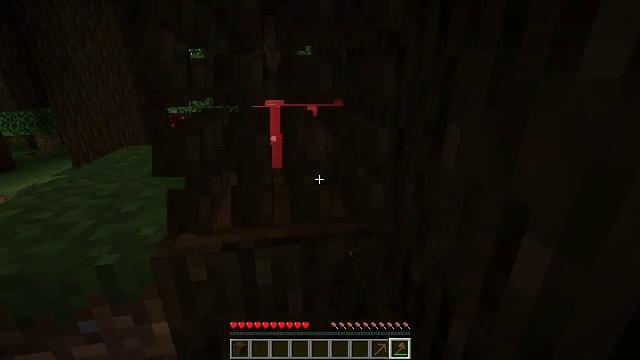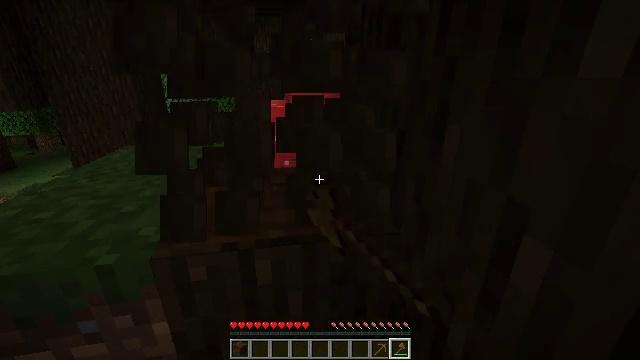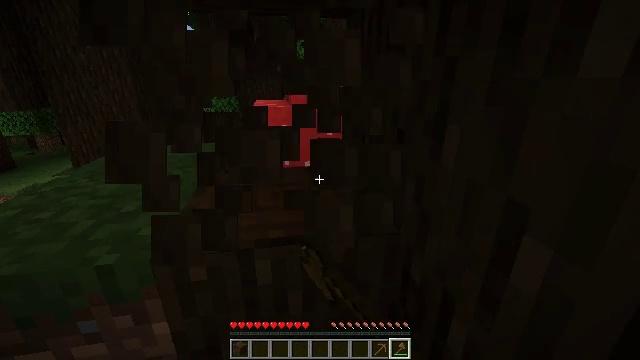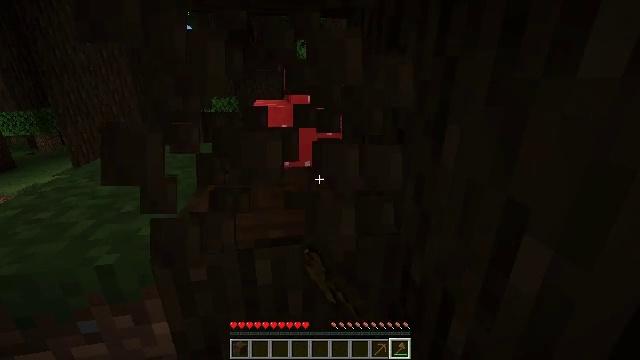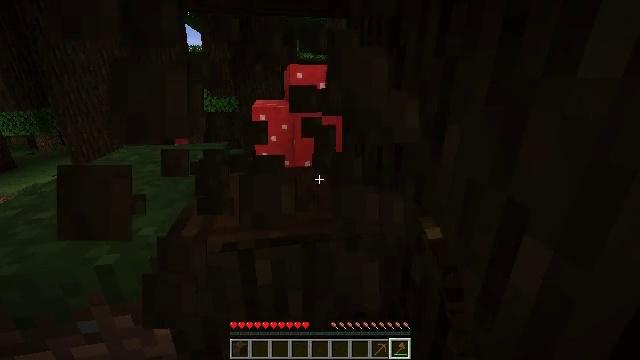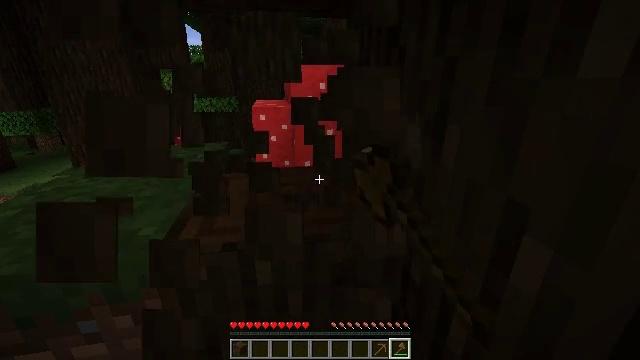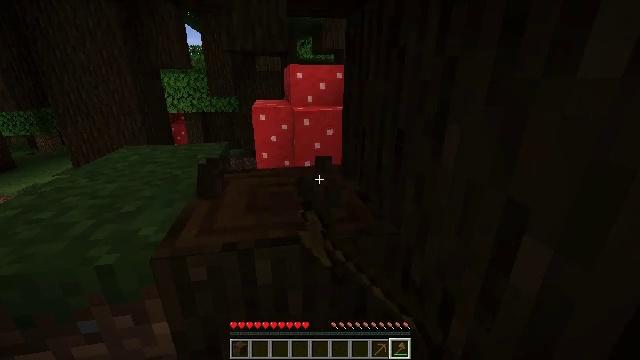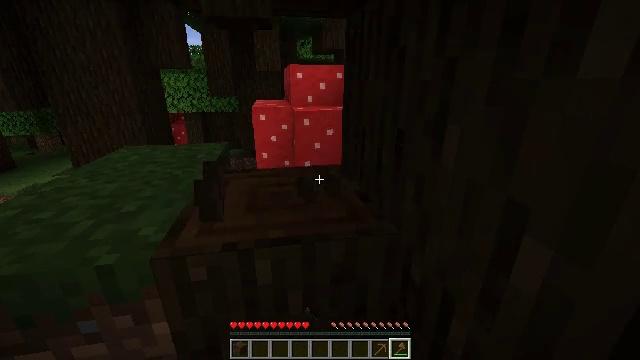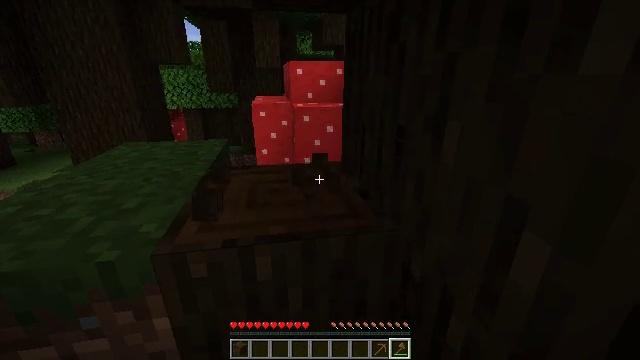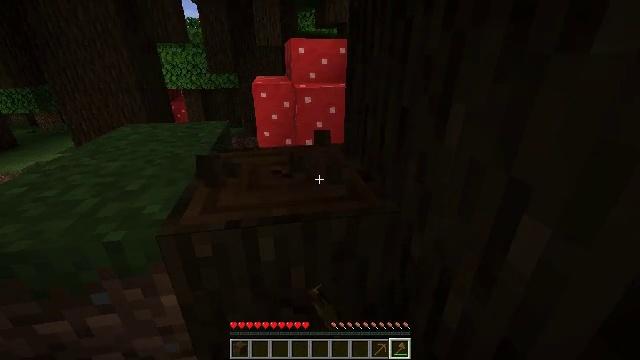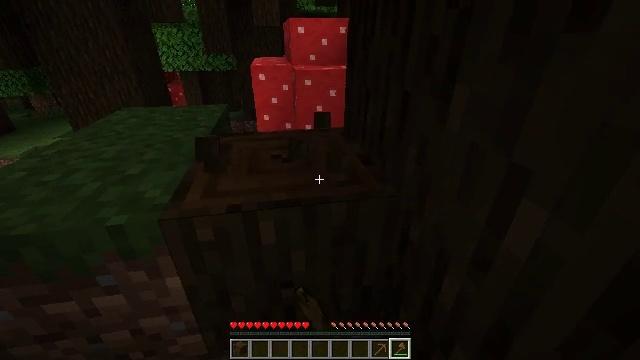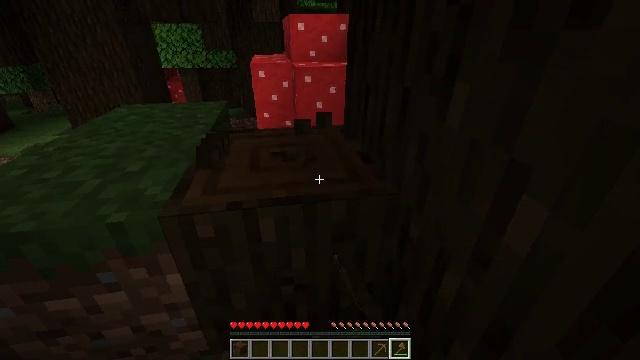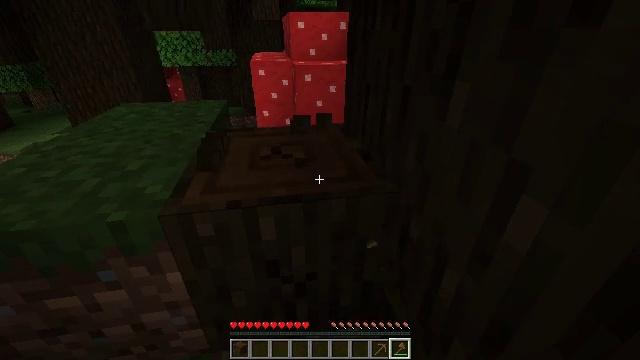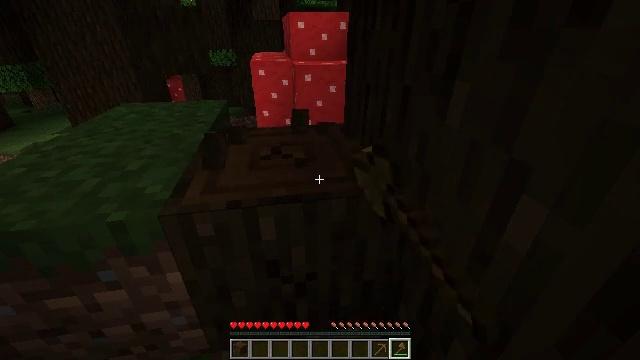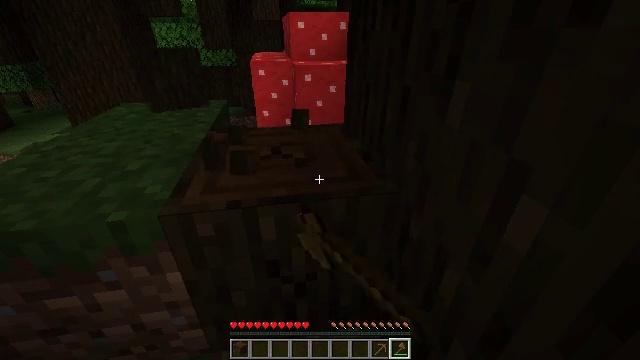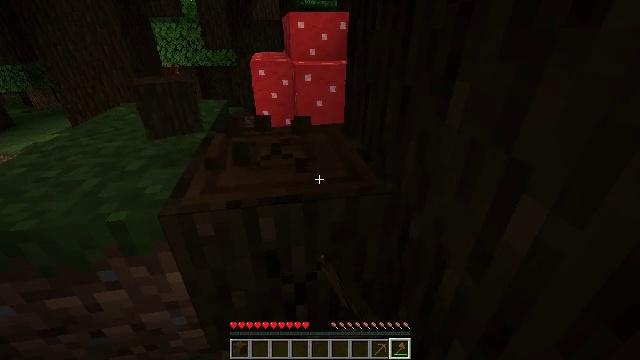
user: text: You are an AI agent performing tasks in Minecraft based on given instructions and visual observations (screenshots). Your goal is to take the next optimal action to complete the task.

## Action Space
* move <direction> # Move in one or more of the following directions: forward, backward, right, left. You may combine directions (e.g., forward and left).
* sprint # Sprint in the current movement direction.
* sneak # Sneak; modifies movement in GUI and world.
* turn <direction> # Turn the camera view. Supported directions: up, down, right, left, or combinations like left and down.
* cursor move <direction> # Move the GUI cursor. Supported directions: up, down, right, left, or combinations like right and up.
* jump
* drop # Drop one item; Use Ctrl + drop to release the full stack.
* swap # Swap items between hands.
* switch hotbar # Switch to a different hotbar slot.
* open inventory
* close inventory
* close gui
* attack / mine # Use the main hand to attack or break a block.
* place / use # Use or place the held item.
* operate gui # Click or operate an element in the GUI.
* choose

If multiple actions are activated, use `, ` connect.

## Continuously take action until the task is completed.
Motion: motion action
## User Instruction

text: Collect dark oak log for building.
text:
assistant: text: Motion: attack / mine
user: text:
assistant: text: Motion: attack / mine
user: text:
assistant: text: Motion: attack / mine
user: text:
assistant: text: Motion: attack / mine
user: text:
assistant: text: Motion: attack / mine
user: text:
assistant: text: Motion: attack / mine
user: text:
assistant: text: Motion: attack / mine
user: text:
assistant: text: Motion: attack / mine
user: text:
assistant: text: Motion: turn down, attack / mine
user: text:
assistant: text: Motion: turn down, attack / mine
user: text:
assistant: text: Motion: attack / mine
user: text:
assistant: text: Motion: attack / mine
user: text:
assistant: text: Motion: attack / mine
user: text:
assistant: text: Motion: attack / mine
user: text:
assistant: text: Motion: attack / mine
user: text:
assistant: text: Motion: attack / mine
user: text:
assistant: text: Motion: attack / mine
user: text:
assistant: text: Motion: attack / mine
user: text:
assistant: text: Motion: attack / mine
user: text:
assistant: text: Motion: attack / mine
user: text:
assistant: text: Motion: attack / mine
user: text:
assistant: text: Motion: attack / mine
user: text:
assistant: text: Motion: attack / mine
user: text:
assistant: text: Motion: attack / mine
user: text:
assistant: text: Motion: attack / mine
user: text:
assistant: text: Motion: attack / mine
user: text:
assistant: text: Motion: attack / mine
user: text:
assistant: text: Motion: attack / mine
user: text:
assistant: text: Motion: attack / mine
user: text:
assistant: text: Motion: attack / mine